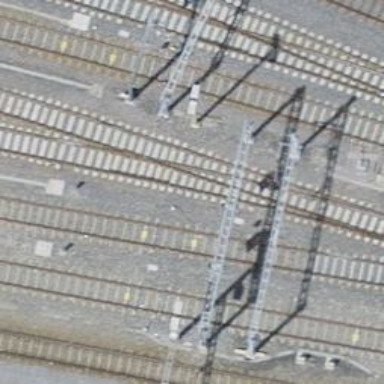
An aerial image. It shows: Railway signal.